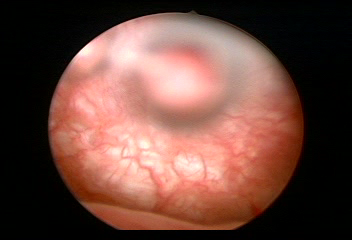
Modality: WLC
Class: Normal mucosa
Bladder cancer association: No